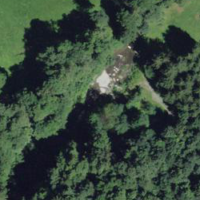
EUNIS habitat code: 44
Species observed at this site:
Aruncus dioicus